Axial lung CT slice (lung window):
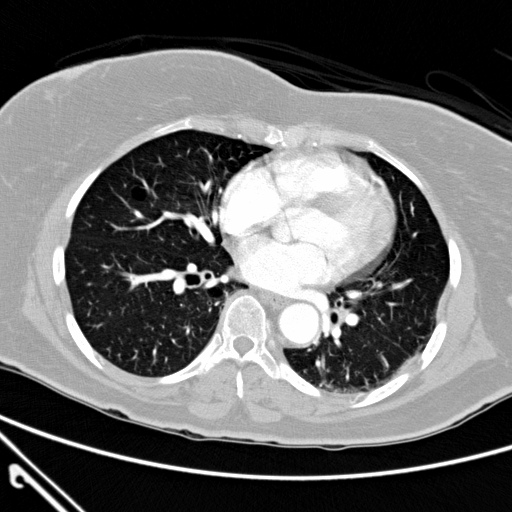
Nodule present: no